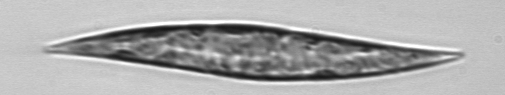
Label: Pleurosigma